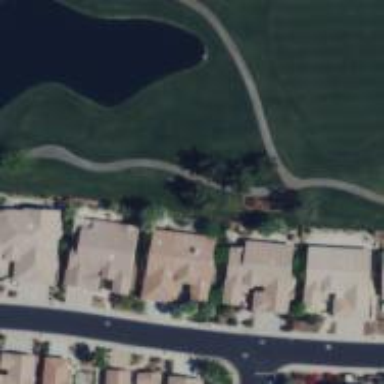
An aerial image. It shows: Service road used as golf cart path.